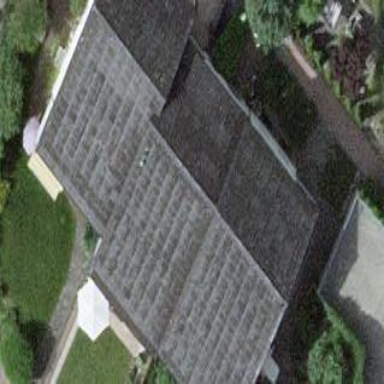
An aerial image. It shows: Simple house.